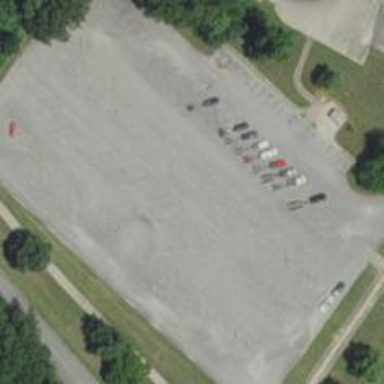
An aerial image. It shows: Parking area.